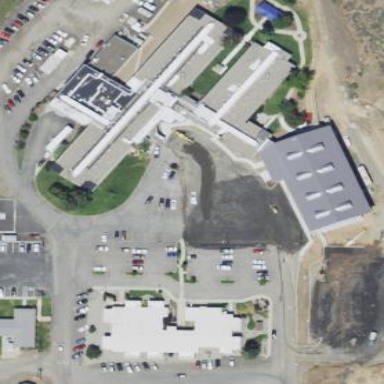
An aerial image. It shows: Healthcare facility identified as hospital.